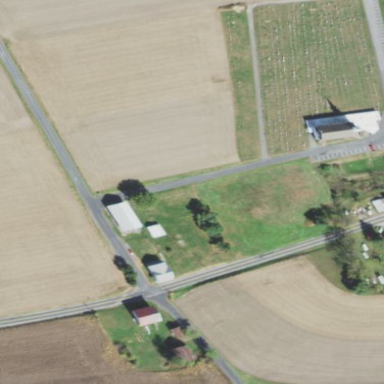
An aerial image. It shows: Cemetery.